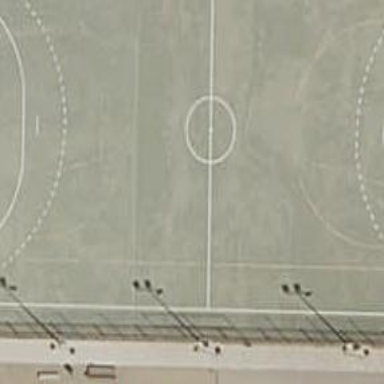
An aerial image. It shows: Soccer pitch for leisureland activities.